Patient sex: M
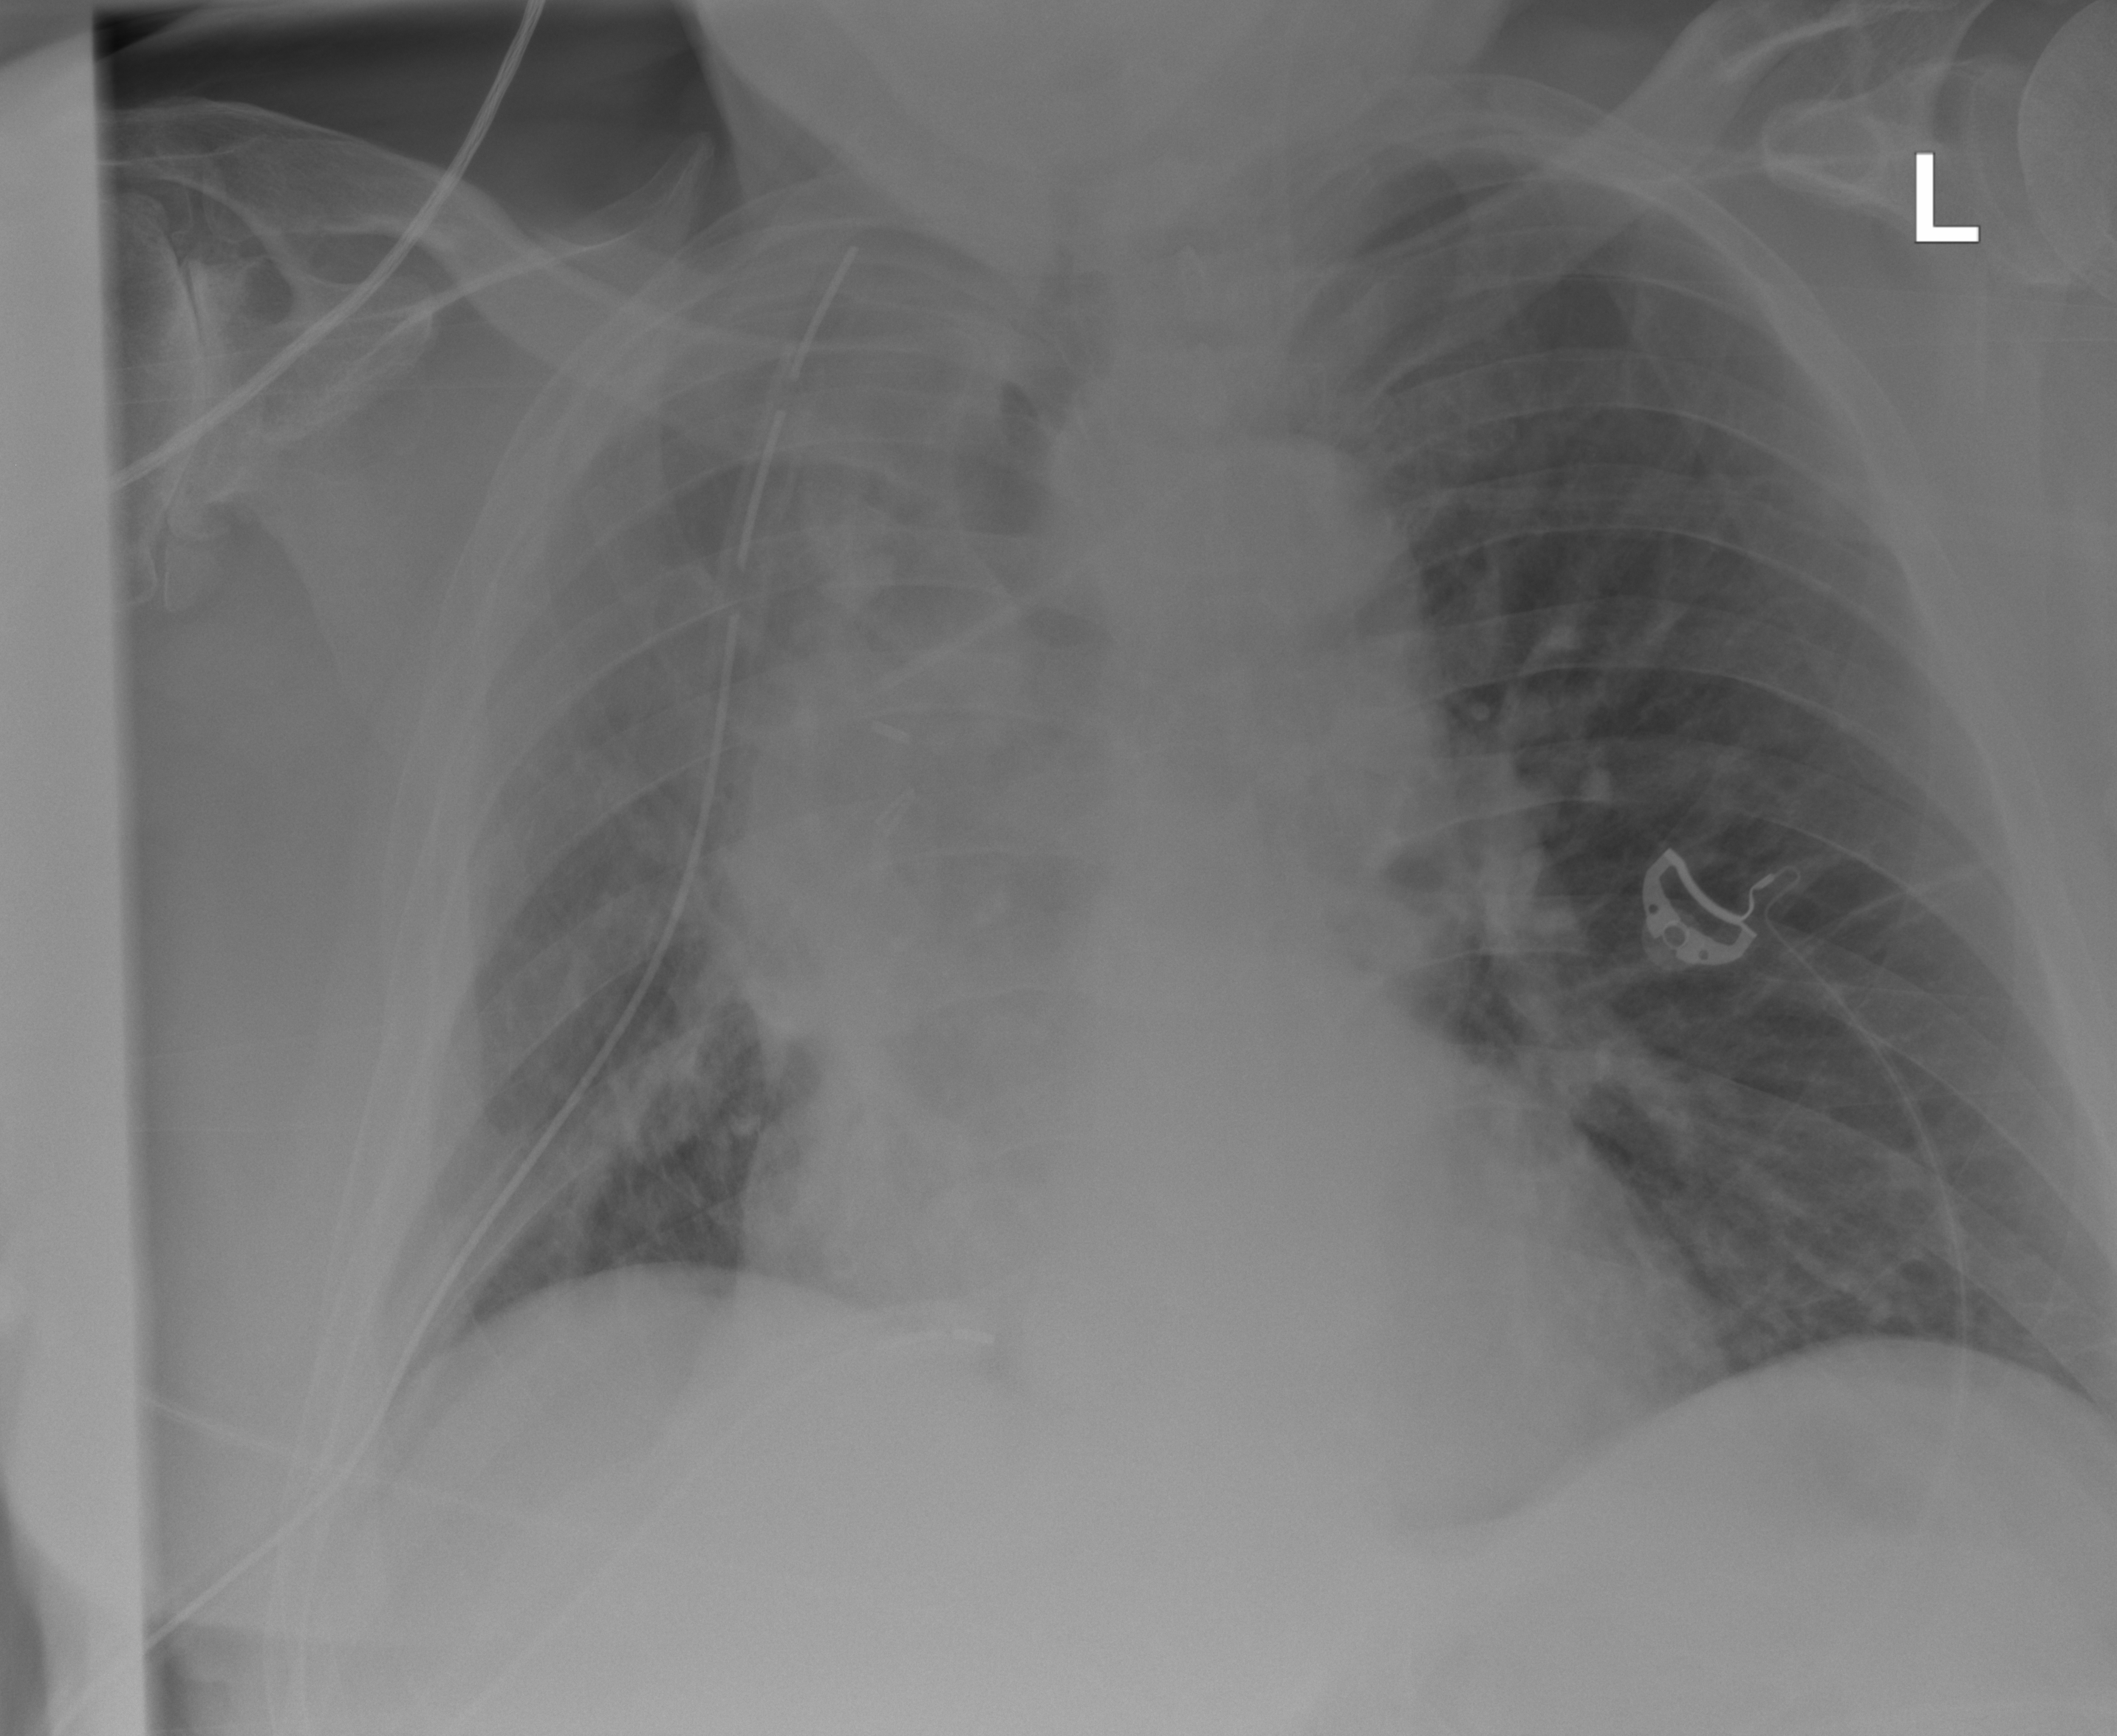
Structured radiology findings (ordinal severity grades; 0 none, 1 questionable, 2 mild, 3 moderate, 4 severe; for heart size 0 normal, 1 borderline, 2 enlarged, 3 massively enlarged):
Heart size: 2
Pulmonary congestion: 2
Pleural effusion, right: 2
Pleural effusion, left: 0
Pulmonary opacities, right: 2
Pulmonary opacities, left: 0
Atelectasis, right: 3
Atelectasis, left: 0